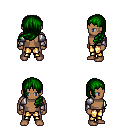
a pixel art fantasy rpg character, male body template, human, dark skin, steel arm armor, gold greaves, green left-swept hairstyle, four views (front, back, left, right), 2x2 character sprite sheet, small pixel art, hard edges, no anti-aliasing